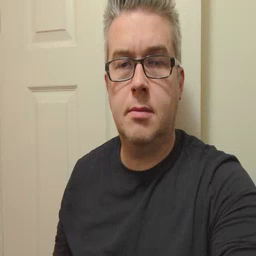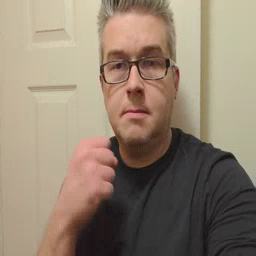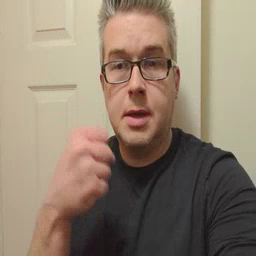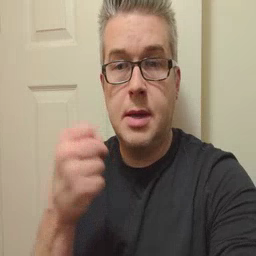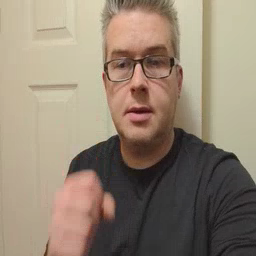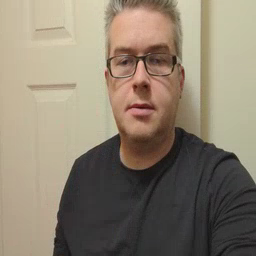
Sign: make